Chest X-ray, PA view. Patient: 58 years old, sex M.
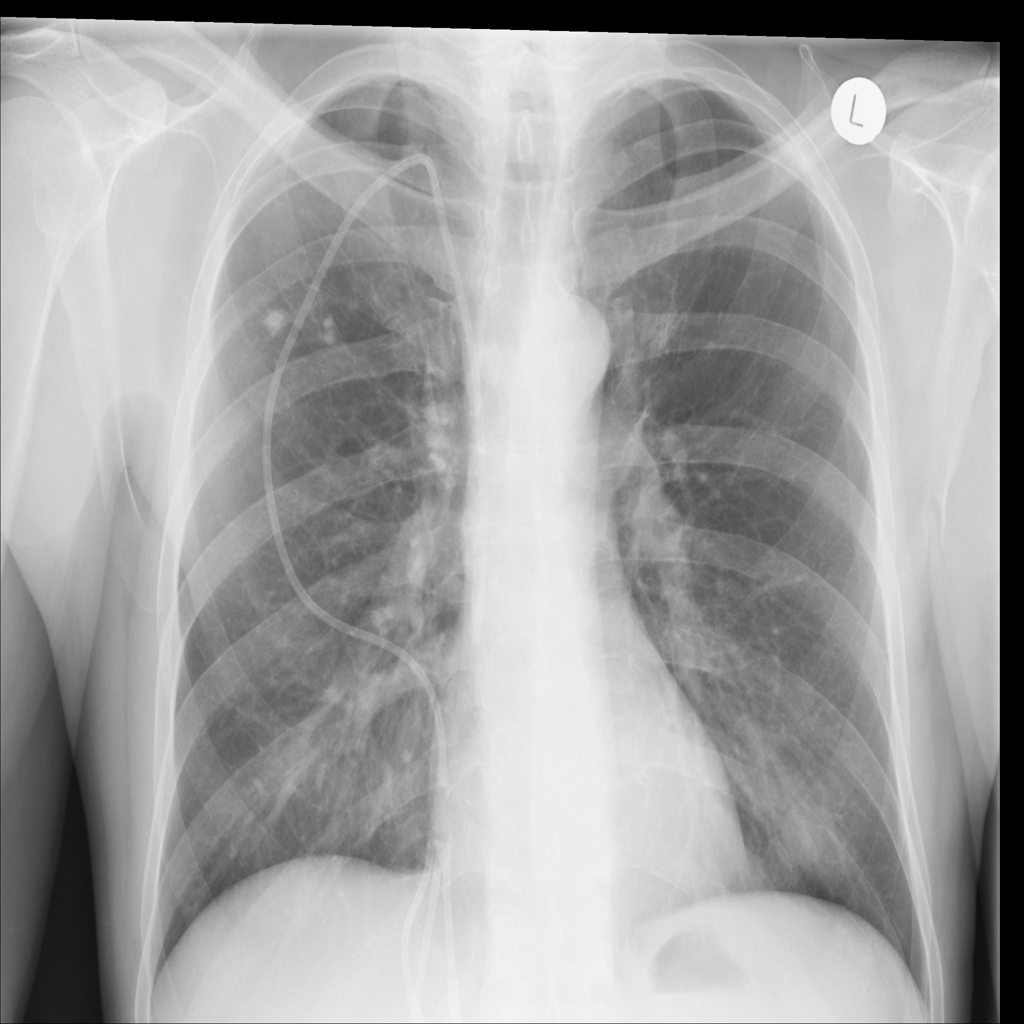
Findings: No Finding